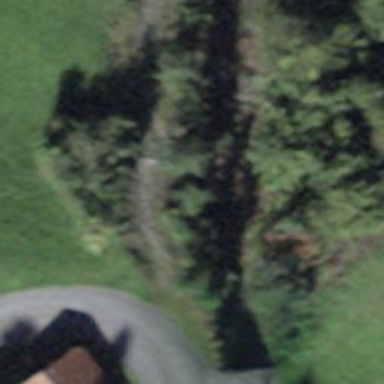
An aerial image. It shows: Cycle barrier.